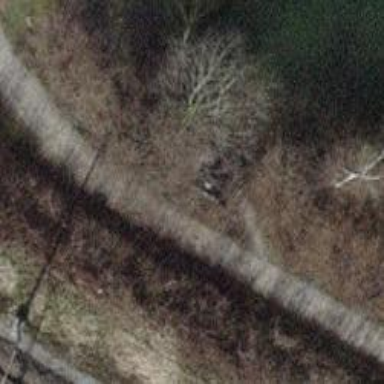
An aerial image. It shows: Brown bench in the vicinity.